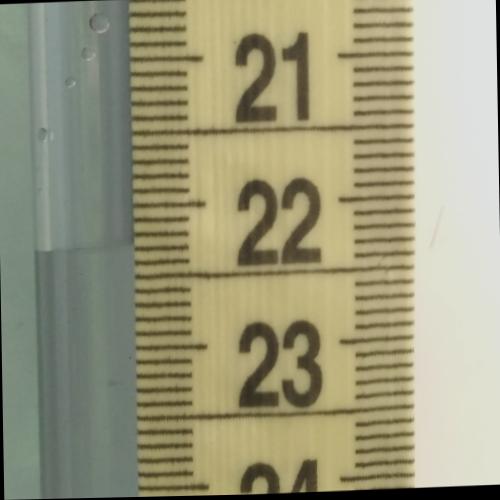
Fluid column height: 22.3 cm